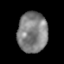
Tissue: lung
Cell type: Myeloid cells
Senescence score: 0.2239
Nuclear area (px): 1180
Mean DAPI intensity: 129.064